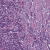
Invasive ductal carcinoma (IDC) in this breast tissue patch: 1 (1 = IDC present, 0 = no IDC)